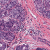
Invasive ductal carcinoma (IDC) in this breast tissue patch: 1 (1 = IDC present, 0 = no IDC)